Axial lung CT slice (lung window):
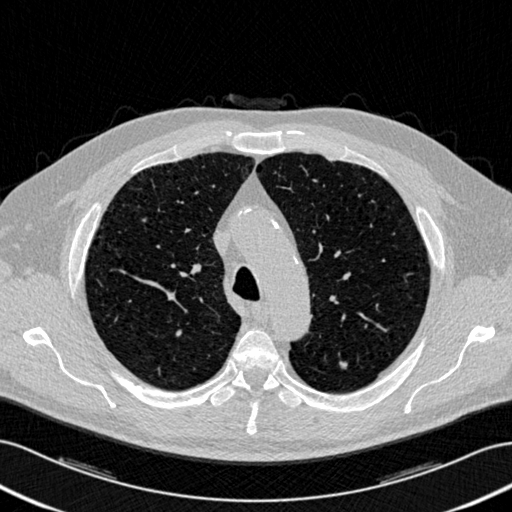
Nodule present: yes
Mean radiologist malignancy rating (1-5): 3